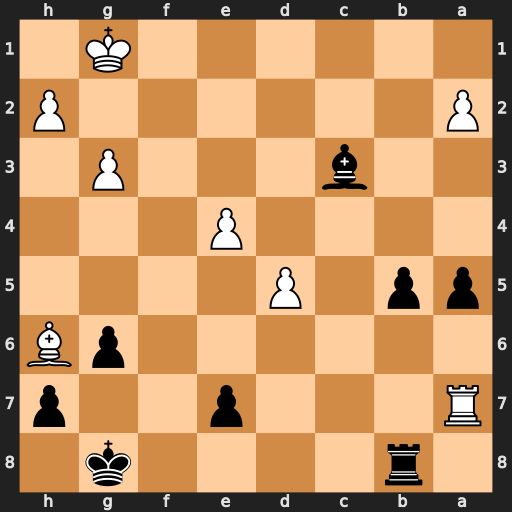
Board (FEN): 1r4k1/R3p2p/6pB/pp1P4/4P3/2b3P1/P6P/6K1
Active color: b
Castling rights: -
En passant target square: -
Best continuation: Bd4+ Kf1 Bxa7